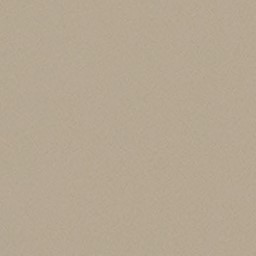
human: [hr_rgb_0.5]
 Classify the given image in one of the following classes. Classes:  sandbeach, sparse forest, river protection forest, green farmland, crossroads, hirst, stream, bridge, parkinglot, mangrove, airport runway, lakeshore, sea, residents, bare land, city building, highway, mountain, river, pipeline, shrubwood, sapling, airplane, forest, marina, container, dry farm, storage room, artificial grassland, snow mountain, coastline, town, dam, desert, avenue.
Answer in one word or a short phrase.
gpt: desert